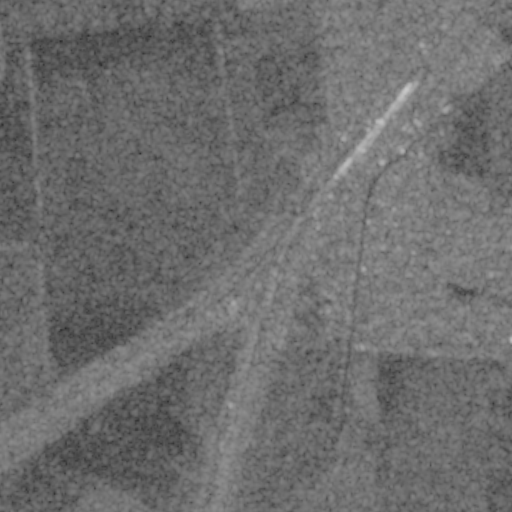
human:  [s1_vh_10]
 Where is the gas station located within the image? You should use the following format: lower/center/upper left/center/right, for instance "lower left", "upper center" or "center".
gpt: The gas station is located in the upper right of the image.
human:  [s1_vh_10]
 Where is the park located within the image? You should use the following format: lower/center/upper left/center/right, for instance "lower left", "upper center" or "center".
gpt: The park is located in the upper right of the image.
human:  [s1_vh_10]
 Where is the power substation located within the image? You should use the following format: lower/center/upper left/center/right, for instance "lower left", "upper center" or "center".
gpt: The power substation is located in the center of the image.
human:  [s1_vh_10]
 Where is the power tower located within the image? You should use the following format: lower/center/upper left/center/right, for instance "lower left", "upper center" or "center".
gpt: The power tower is located in the lower center of the image.
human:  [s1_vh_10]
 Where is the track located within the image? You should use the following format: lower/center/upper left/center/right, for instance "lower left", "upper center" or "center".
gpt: There is no track in the image.

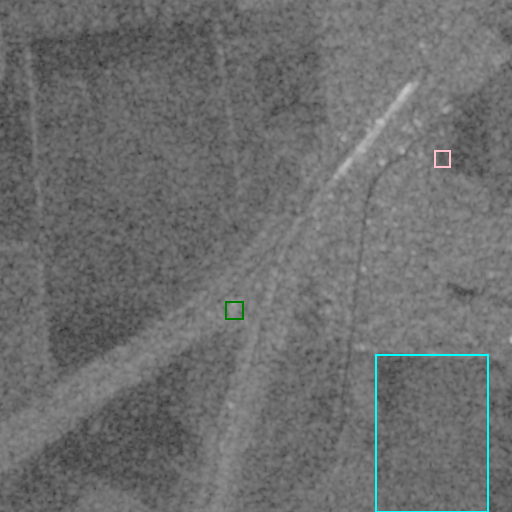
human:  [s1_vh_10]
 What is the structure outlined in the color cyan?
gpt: The structure outlined in cyan is a crop field.
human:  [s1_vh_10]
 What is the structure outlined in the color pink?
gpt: The structure outlined in pink is a park.
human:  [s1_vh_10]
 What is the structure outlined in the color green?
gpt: The structure outlined in green is a power substation.
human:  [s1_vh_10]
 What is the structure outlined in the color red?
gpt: There is no red outline.